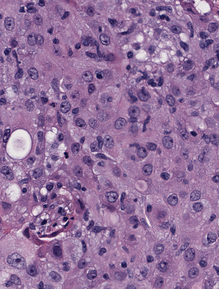
Tumor epithelial tissue: yes
Tumor-associated stroma tissue: no
Normal tissue: no